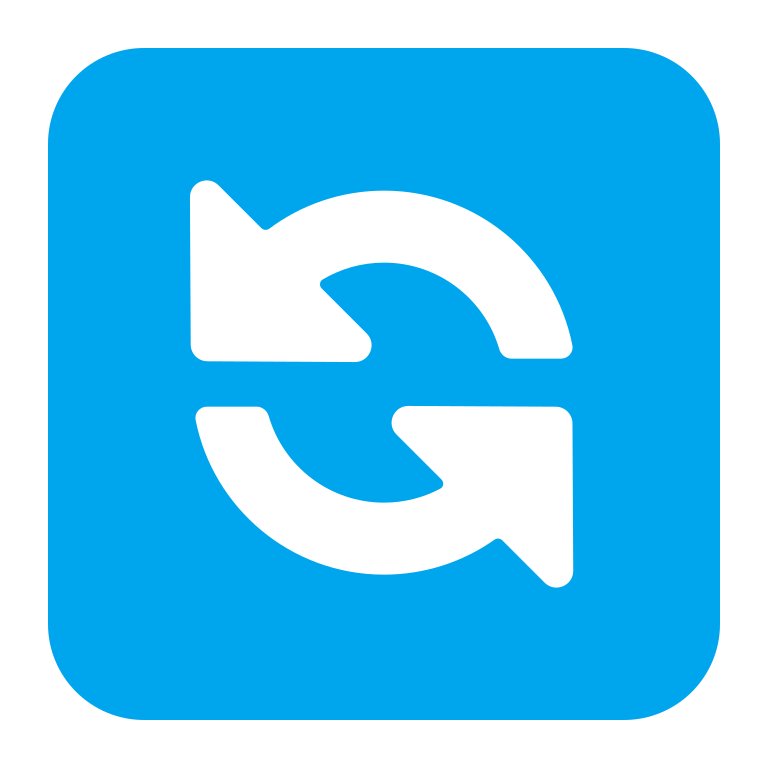
counterclockwise arrows button flat